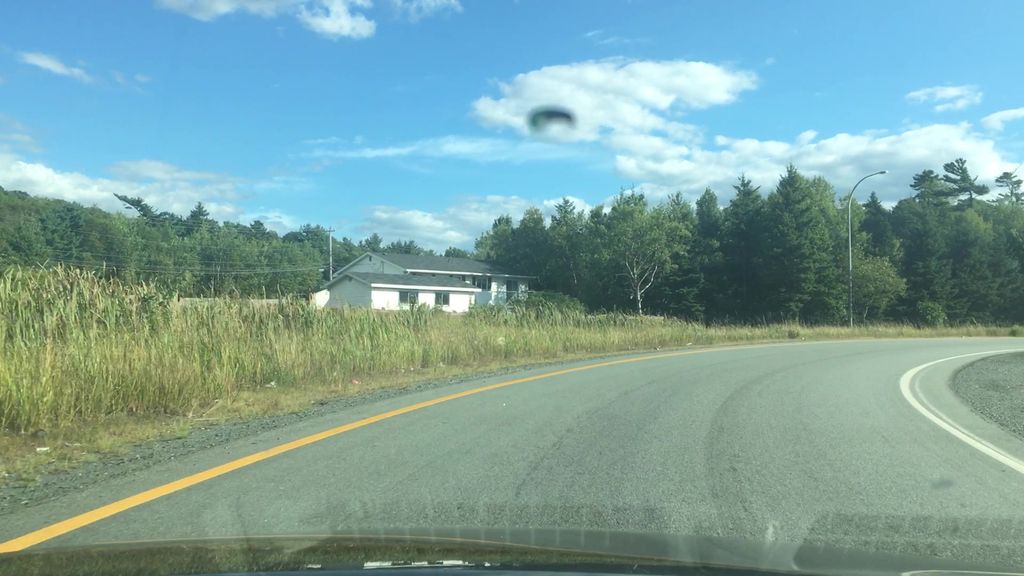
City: halifax